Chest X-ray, PA view. Patient: 63 years old, sex M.
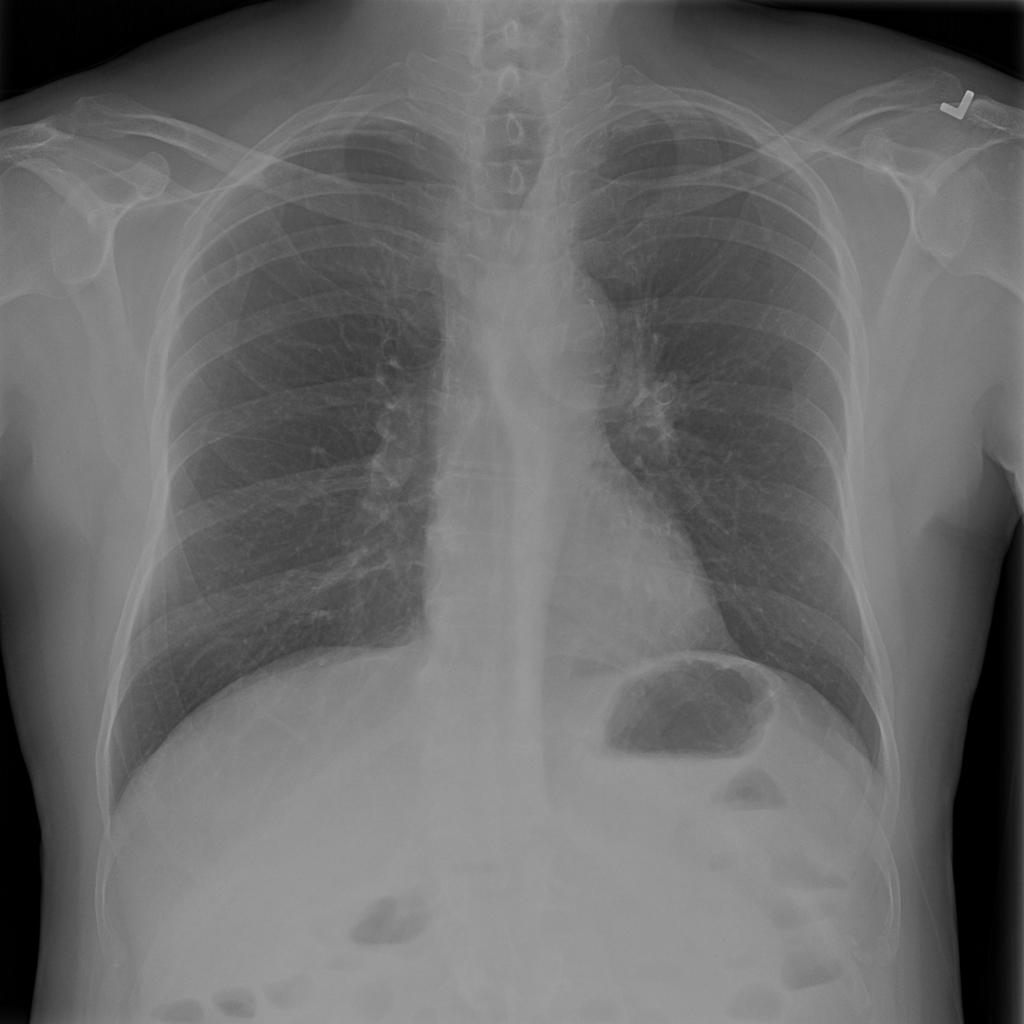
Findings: Mass